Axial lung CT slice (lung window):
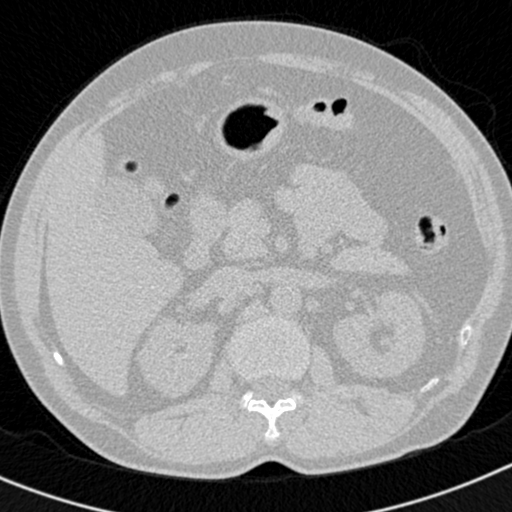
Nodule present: no